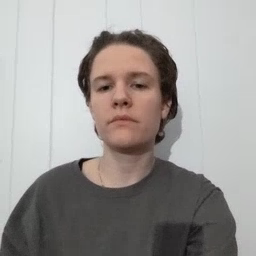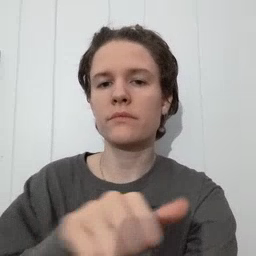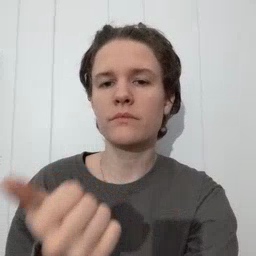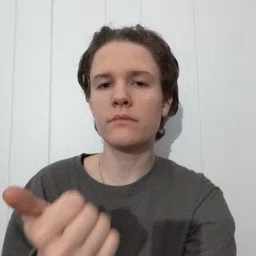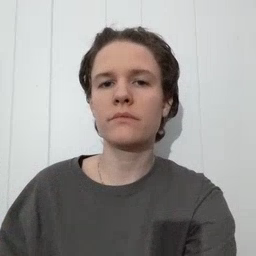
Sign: another